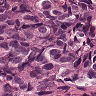
Metastatic tissue present: yes